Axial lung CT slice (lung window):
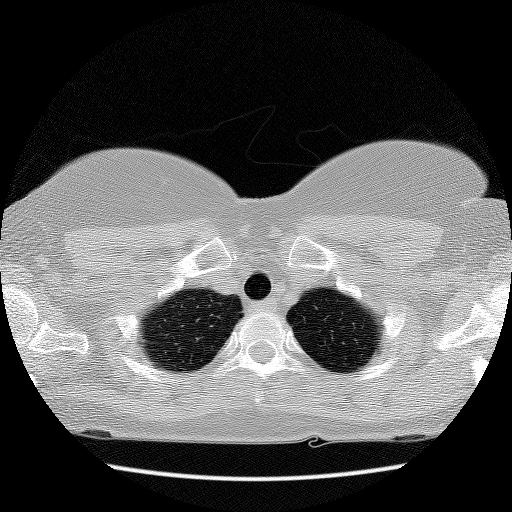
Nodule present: no